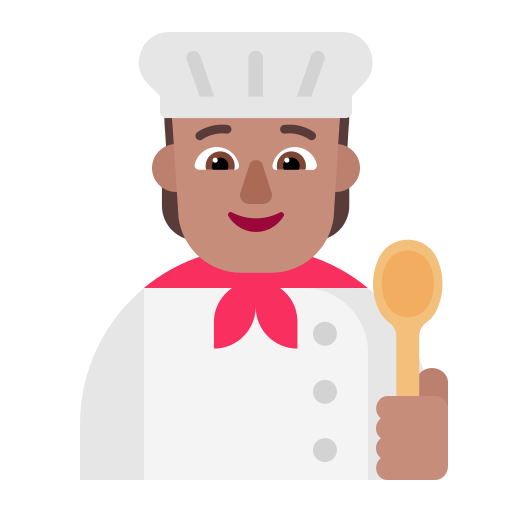
cook flat